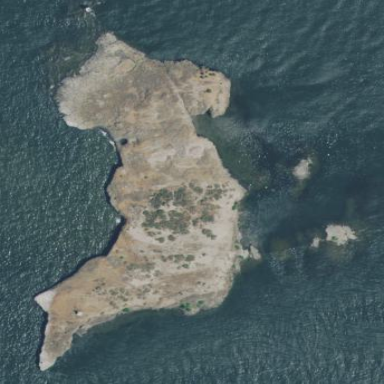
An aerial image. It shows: Islet.